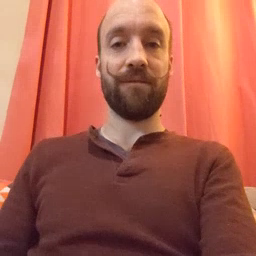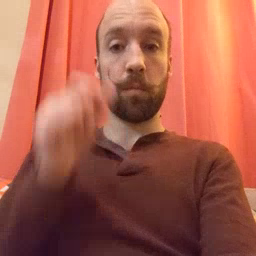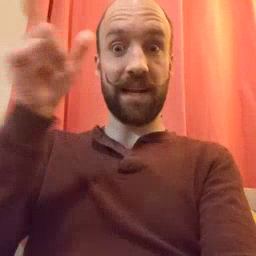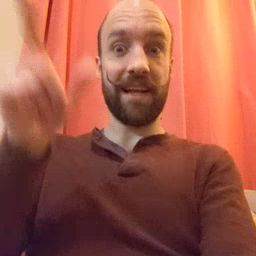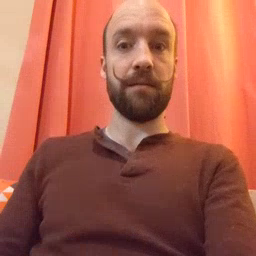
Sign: awake